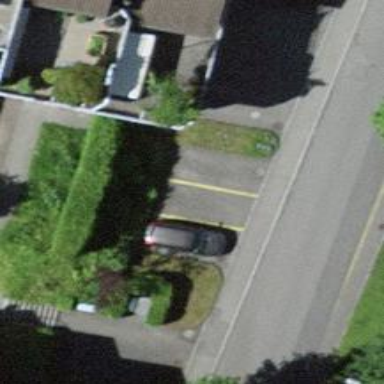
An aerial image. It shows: Parking available on the street side.